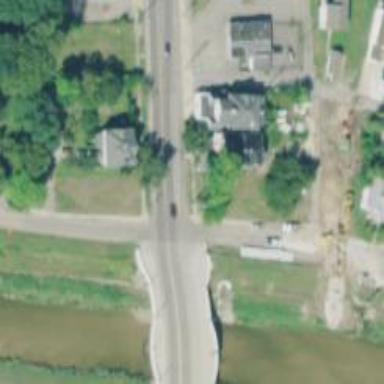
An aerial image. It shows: Unmarked road crossing.